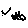
Label: bird